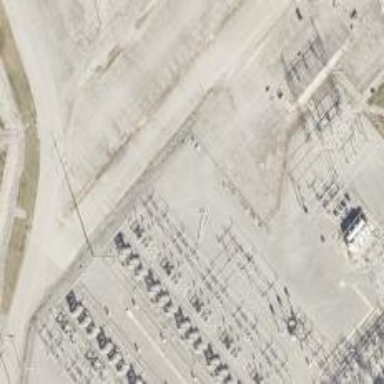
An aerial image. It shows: Switch for power supply.